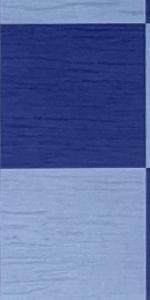
Label: Empty